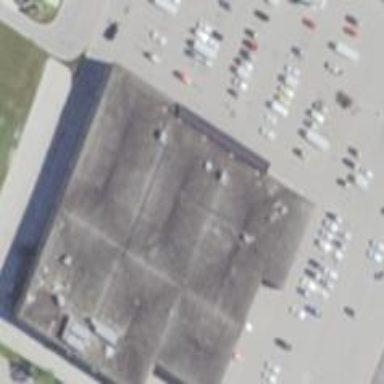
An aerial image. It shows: Supermarket.